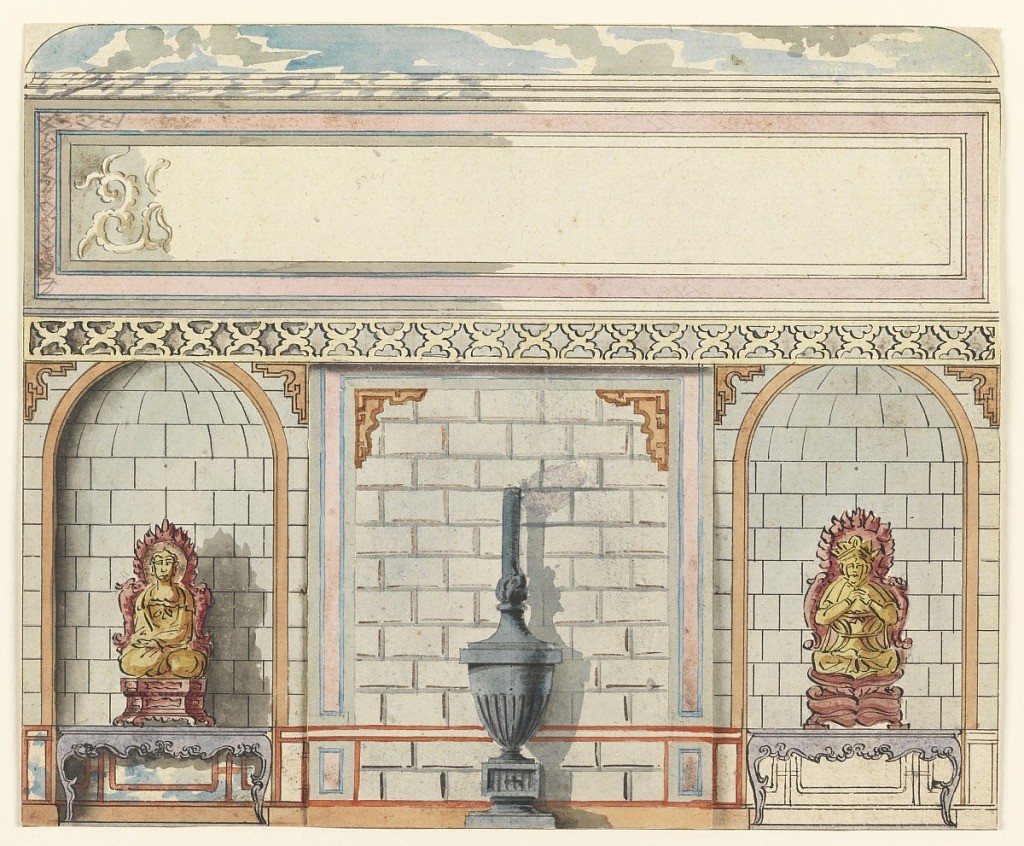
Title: Design for Entrance Hall, East Wall, Royal Pavilion, Brighton
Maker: Frederick Crace, English, 1779–1859
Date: before 1802
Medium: Brush and watercolor, pen and black ink, graphite on white laid paper
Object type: Drawing
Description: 1948-40-35-a: Elevation of a wall, with a painted decoration in ...;     1948-40-35-b: A panel, painted in imitation of stonework with a ...